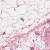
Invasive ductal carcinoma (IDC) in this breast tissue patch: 0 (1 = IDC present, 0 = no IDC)